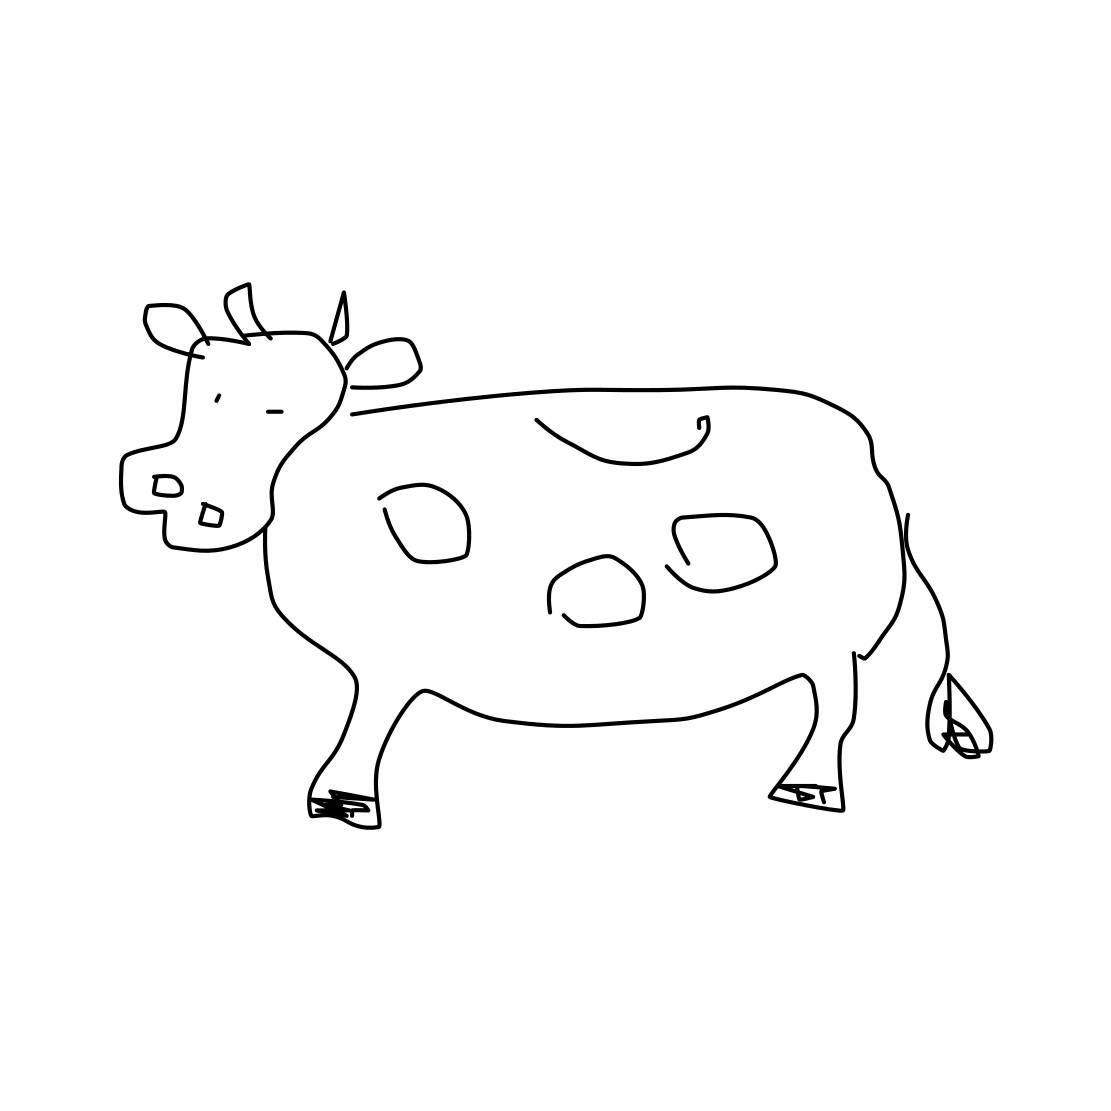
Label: cow